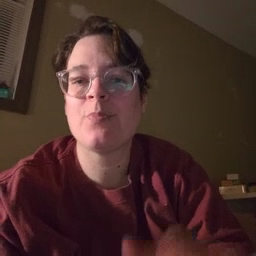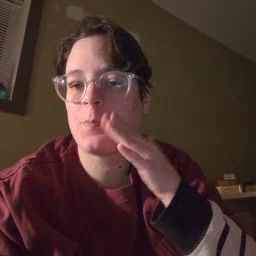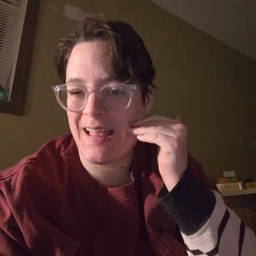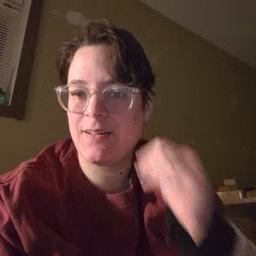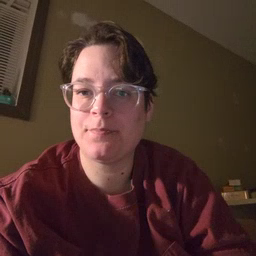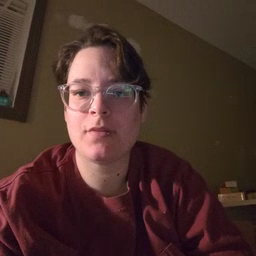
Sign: smile